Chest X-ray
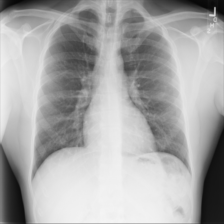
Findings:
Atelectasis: negative
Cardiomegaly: negative
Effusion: negative
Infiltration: negative
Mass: negative
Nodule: negative
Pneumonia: negative
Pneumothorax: negative
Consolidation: negative
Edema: negative
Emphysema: negative
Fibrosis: negative
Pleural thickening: negative
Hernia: negative